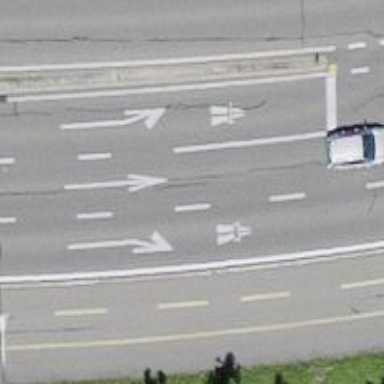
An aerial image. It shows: Secondary road with asphalt surface.